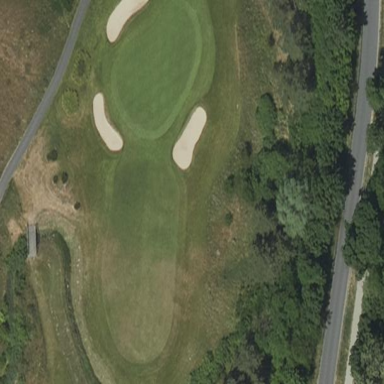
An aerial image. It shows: Golf fairway in the image.